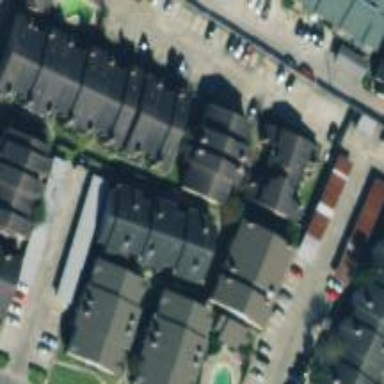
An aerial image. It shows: Residential area with apartments.